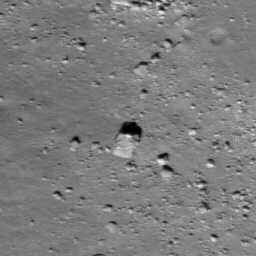
Pit: Stevinus 25
Host crater: Stevinus
Host type: impact_melt
Lunar coordinates: latitude -32.739, longitude 54.217